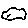
Label: cloud